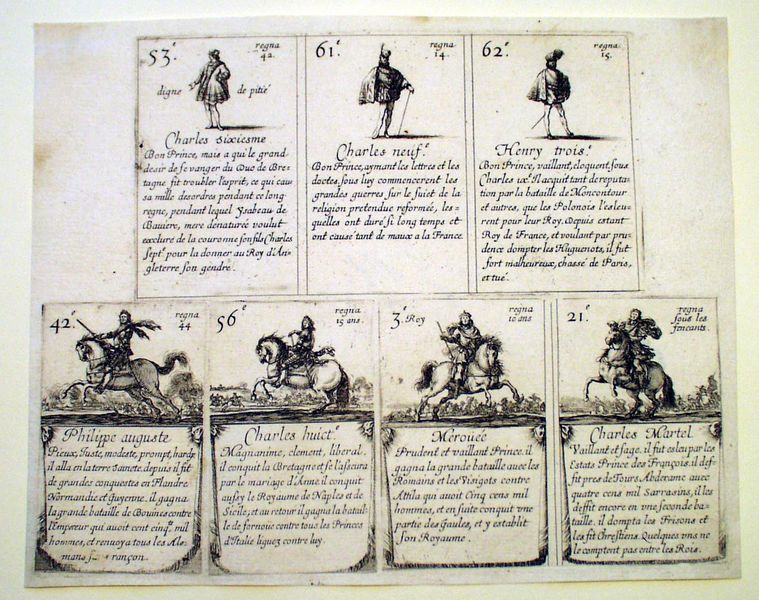
Titel: Jeu des Rois de France
Künstler: Stefano della Bella
Standort: Karlsruhe
Institution: Staatliche Kunsthalle Karlsruhe
Schlagwörter: blätter, mann, weiß, landschaft, menschen, frankreich, hut, hüte, männer, schwarz, zeichnung, gras, herren, leute, alt, kleidung, stehen, bild, felder, kostüm, mantel, adel, personen, blatt, pferd, pferde, reiter, stock, ritt, schrift, bilder, papier, man, stab, unterricht, grafik, graphik, figuren, französisch, könig, lanze, soldaten, karten, kartenspiel, charles, inschrift, zahlen, deutsch, spiel, buch, druck, druckgraphik, schwarz-weiß, druckgrafik, radierung, stich, auguste, seite, militär, schwert, text, waffen, soldat, herrscher, portraits, ritter, armee, rüstung, namen, buchdruck, französich, karte, serie, seiten, ziffer, ross, mittelalter, gedicht, fechten, prinz, sieben, kostüme, lanzen, könige, königin, hierarchie, heerführer, karl, gallopp, rösser, nummeriert, nummerierung, nummern, stiche, kupferstich, kästchen, nummer, texte, vorwärts, beschreibung, galopp, legende, kapitel, prinzen, geschichten, spielkarte, spielkarten, latein, beschriftet, zeichnng, übersicht, ahnengalerie, tafeln, kalender, henry, reitend, milität, lexikon, stammbaum, liste, kreuzritter, erklärungen, textfelder, quartett, aufzählung, hur, königshaus, regenten, stundenbuch, callot, text bild, roy, reiterbilder, trois, 3, t, 56, 21, 7, biographie, 53, augus, 61, biografie, 42, philippe, 62, edelman, karl vi., kriegsspiele, textee, philippe auguste, merouee, karl martell, charles martel, meroue#e, martel, französische könige, reiter zu pferd, meruse, meruee